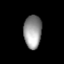
Tissue: lung
Cell type: Endothelial cells
Senescence score: 0.6684
Nuclear area (px): 578
Mean DAPI intensity: 150.593